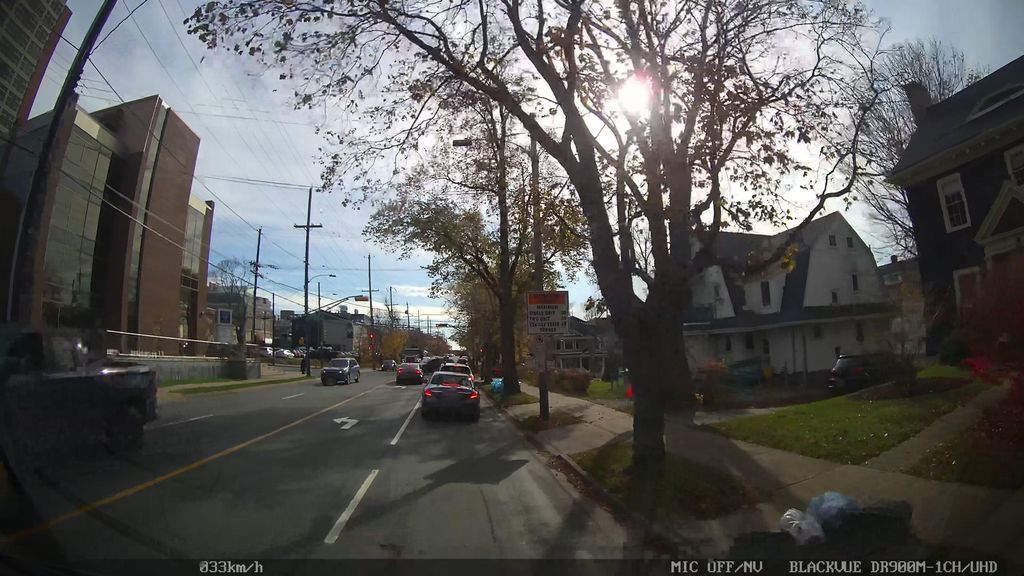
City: halifax